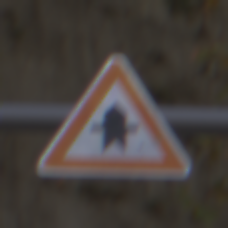
Verkehrszeichen: Vorfahrt
Umgebung: Outdoor, Suburban
Tageszeit: MorningAfternoon
Wetter: PartlyCloudy
Licht: Natural
Jahreszeit: NotSpecified
Kontrast: MediumContrast